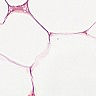
Metastatic tissue present: no